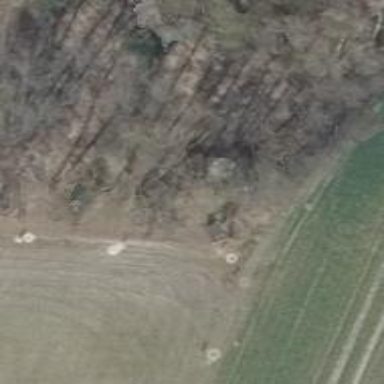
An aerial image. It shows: Hunting stand.